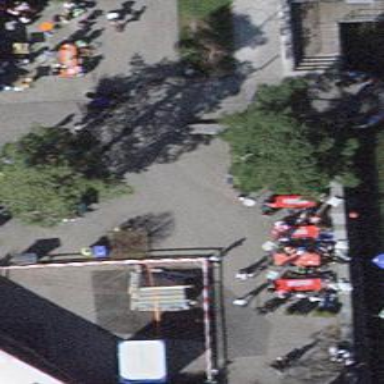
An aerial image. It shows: Recycling container for recycling.